Question: I attempt use this library for my Nuxt project:
<URL>
I tried do how to written in docs, but in all variants get an error for example: Unknown custom element: - did you register the component correctly?
For recursive components, make sure to provide the "name" option.
what I tried:
'''
<template>
<div class="div-wrapper">
<h1>grge</h1>
<div id="typeahead"><typeahead :data="USstate" placeholder="USA states">
</typeahead></div>
</div>
</template>
<style lang="less">
.div-wrapper {
background: #f4f4f4;
padding: 95px 15px 50px 15px;
}
</style>
<script>
import Vue from 'vue';
export default {
data() {
return {
USstate: ['Alabama', 'Alaska', 'Arizona'],
asyncTemplate: '{{ item.formatted_address }}',
githubTemplate: '<img width="18px" height="18px" :src="item.avatar_url"> <span>{{item.login}}</span>'
}
},
mounted(){
var typeahead = require('vue-strap/src/Typeahead');
Vue.component('typeahead',typeahead);
new Vue({
el: 'typeahead'
})
},
methods: {
googleCallback(items, targetVM) {
const that = targetVM;
that.reset()
that.value = items.formatted_address
},
githubCallback(items) {
window.open(items.html_url, '_blank')
}
}
}
</script>
'''
get error: window is undefined.
than i try this:
'''
mounted(){
var typeahead = require('vue-strap/src/Typeahead');
Vue.component('typeahead',typeahead);
new Vue({
el: 'typeahead'
})
}
'''
render but have many errors:

And tried write as plugin how to described in ru.nuxtjs.org/examples/plugins
but unsuccessfully.
Please help me correctly plug this library.
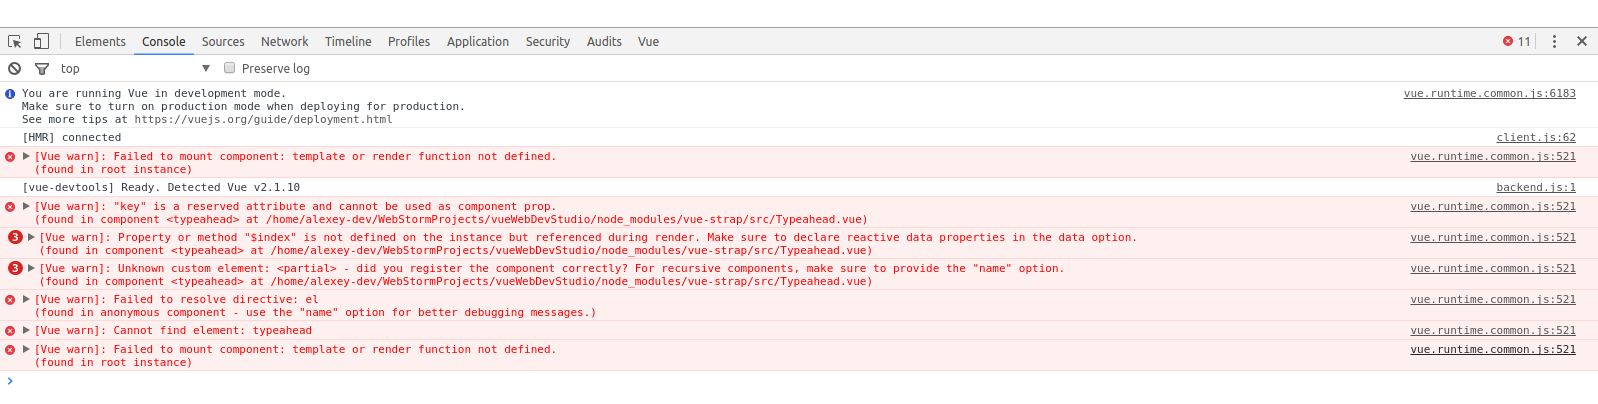
Answer: I have had the same problem with vue-touch and I tackled it by adding it as a plugin as suggested by Nuxtjs.Org
## Workflow
- - - Modify the code below, according to your needs.'''
import Vue from 'vue'
import VueTouch from 'vue-touch'
'''
Both client and server side usage'''
Vue.use(VueTouch, {name: 'v-touch'})
'''
If the plugin is needed client side only'''
if (process.BROWSER_BUILD) {
Vue.use(VueTouch, {name: 'v-touch'})
}
'''
Then a nice log'''
console.log('plugin v-touch is locked and loaded')
'''
- Inject your plugin to the webpack workflow by editing nuxt.config.js'''
plugins: ['~plugins/vue-touch'],
build: {
...
}
'''
- then you could use it as you named in your plugin file. '''
<v-touch @swipe="onswipeleft" class="dragme">SWIIIIIIPE</v-touch>
'''
### Documentation
For more information you could take a look in nuxtjs.org <URL>.